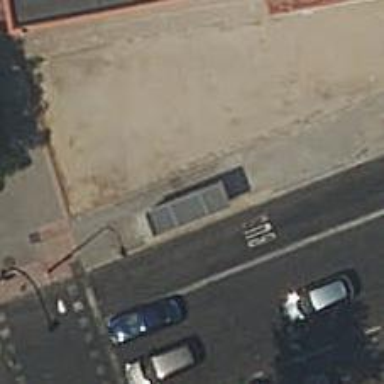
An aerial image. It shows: Bus stop with sheltered platform for public transport.